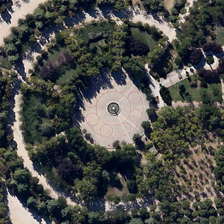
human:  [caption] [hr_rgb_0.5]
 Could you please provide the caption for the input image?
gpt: the circle square with some round paths is in the centre of the forest .

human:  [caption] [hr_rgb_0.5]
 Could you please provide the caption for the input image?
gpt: among forest  there is a circle square with some round paths .

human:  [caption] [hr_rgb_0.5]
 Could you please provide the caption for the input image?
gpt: the circular square is surrounded by some rings of trees .

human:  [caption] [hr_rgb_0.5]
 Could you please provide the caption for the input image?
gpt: circles of lush trees are planted surrounding this round square .

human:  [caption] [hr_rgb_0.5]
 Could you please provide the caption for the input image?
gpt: a circle square is surrounded by many green trees in circle shape .